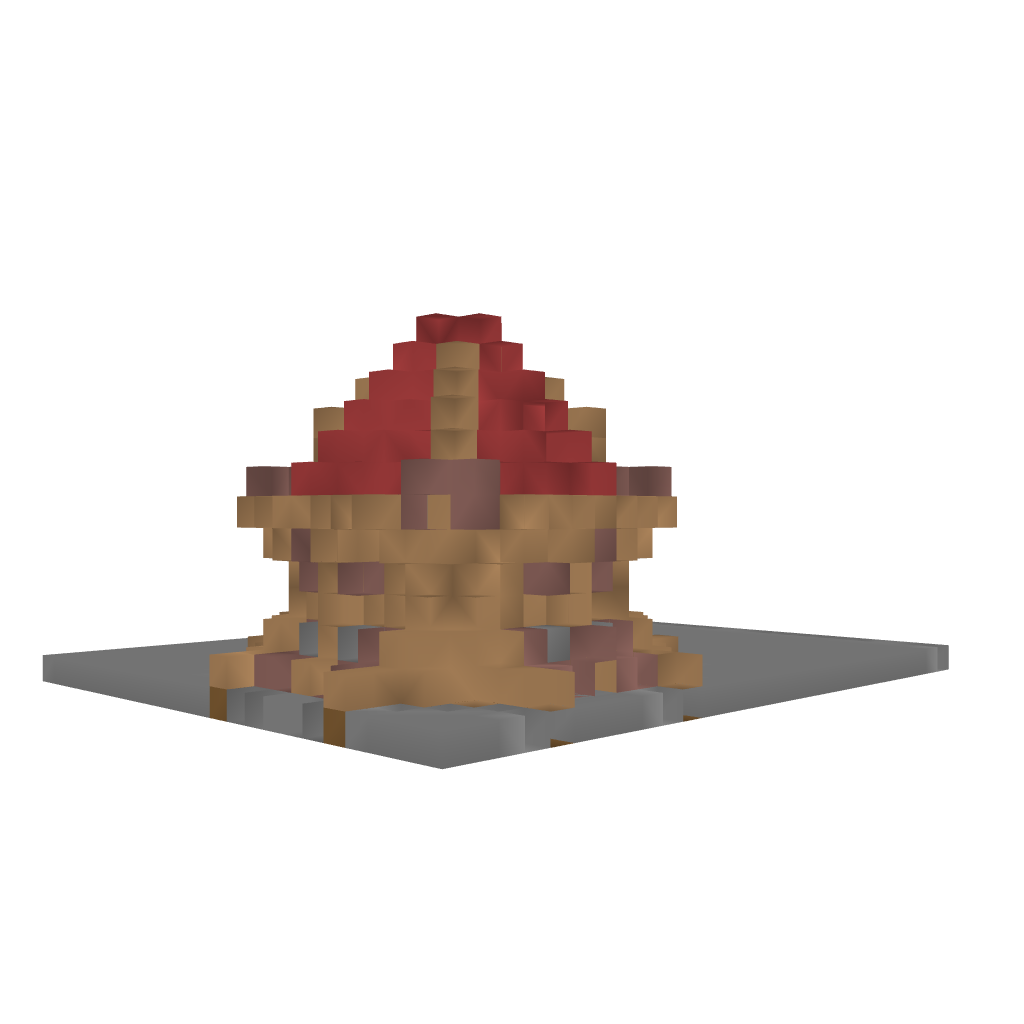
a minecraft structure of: Orc Hut My _Kingrazor_ good quality